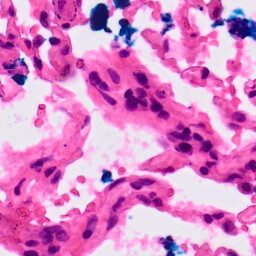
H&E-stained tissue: Lung